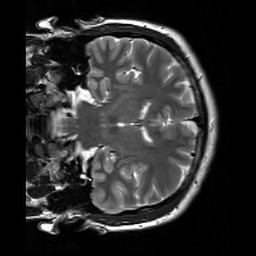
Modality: T2w
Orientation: coronal
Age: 28
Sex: male
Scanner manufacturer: siemens
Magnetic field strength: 3 T
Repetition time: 7 s
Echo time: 0.09 s